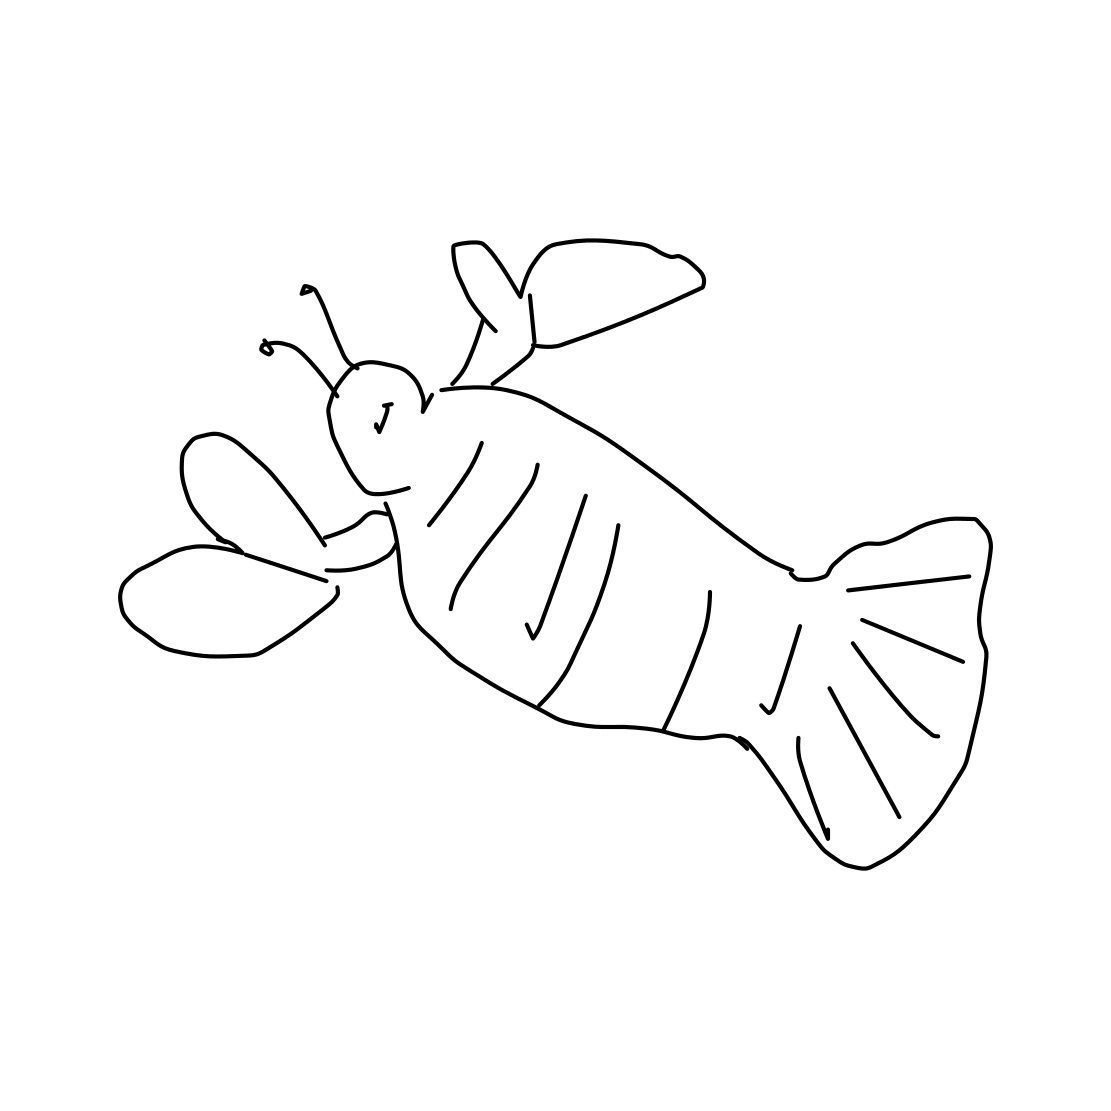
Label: lobster